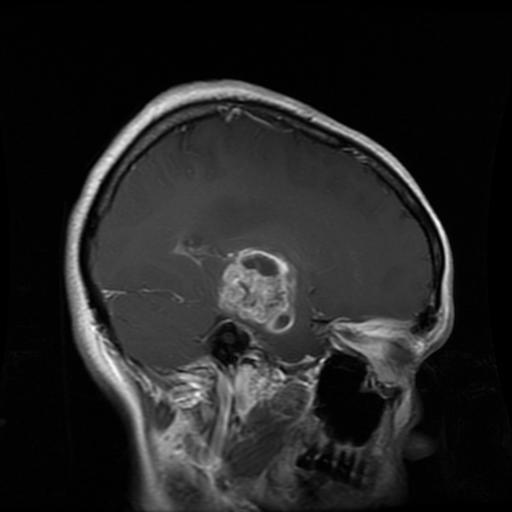
Label: glioma